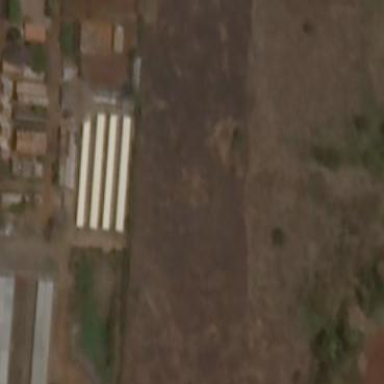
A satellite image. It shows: Industrial building.